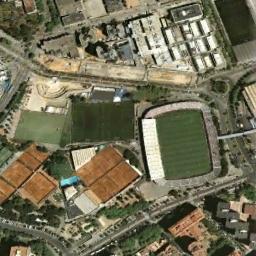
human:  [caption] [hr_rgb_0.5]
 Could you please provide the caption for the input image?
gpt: There are several houses on one side of this stadium .

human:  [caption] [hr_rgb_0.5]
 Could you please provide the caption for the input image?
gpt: The stadium is next to some buildings and trees .

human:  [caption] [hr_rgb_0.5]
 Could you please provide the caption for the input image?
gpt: There is a lawn next to the square stadium, And there is a road to the residential area .

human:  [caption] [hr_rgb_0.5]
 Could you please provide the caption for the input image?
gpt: Many buildings are next to the stadium .

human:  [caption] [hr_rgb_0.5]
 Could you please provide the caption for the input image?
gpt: There are many buildings around the stadium .